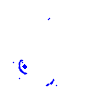
Particle: kaon